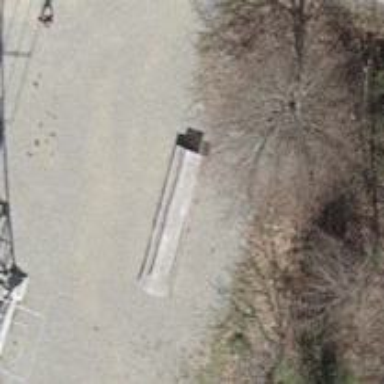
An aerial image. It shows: Brown picnic table located in leisure land area.